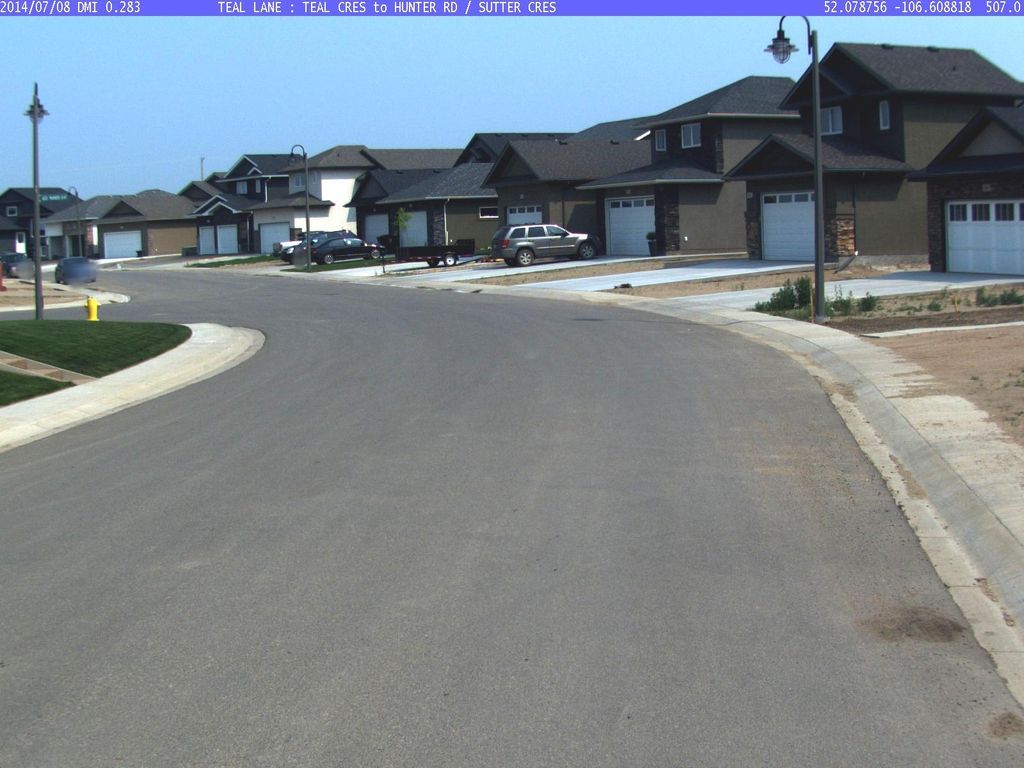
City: saskatoon